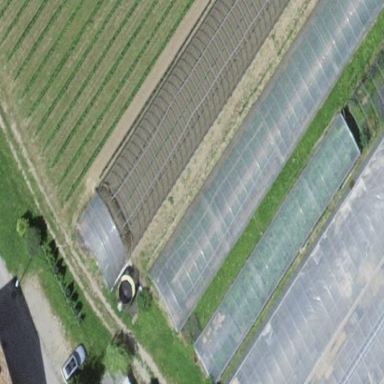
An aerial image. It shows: Greenhouse.